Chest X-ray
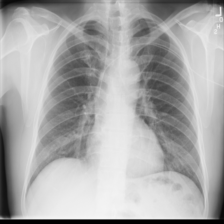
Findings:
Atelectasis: negative
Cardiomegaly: negative
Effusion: negative
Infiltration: negative
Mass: negative
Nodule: negative
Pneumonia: negative
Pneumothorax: negative
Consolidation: negative
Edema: negative
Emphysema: negative
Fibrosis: negative
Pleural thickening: negative
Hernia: negative